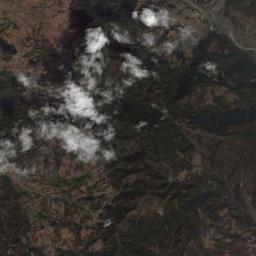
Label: cloud